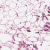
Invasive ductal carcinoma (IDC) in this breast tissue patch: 0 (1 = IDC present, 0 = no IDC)